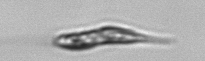
Label: Euglena